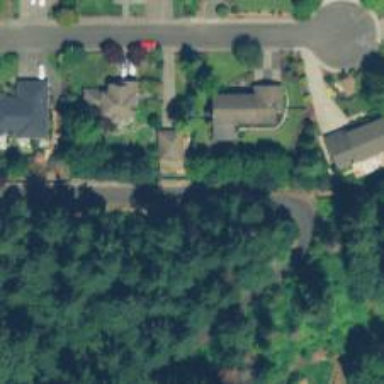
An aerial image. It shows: Residential road with sidewalk on the left side.